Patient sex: M
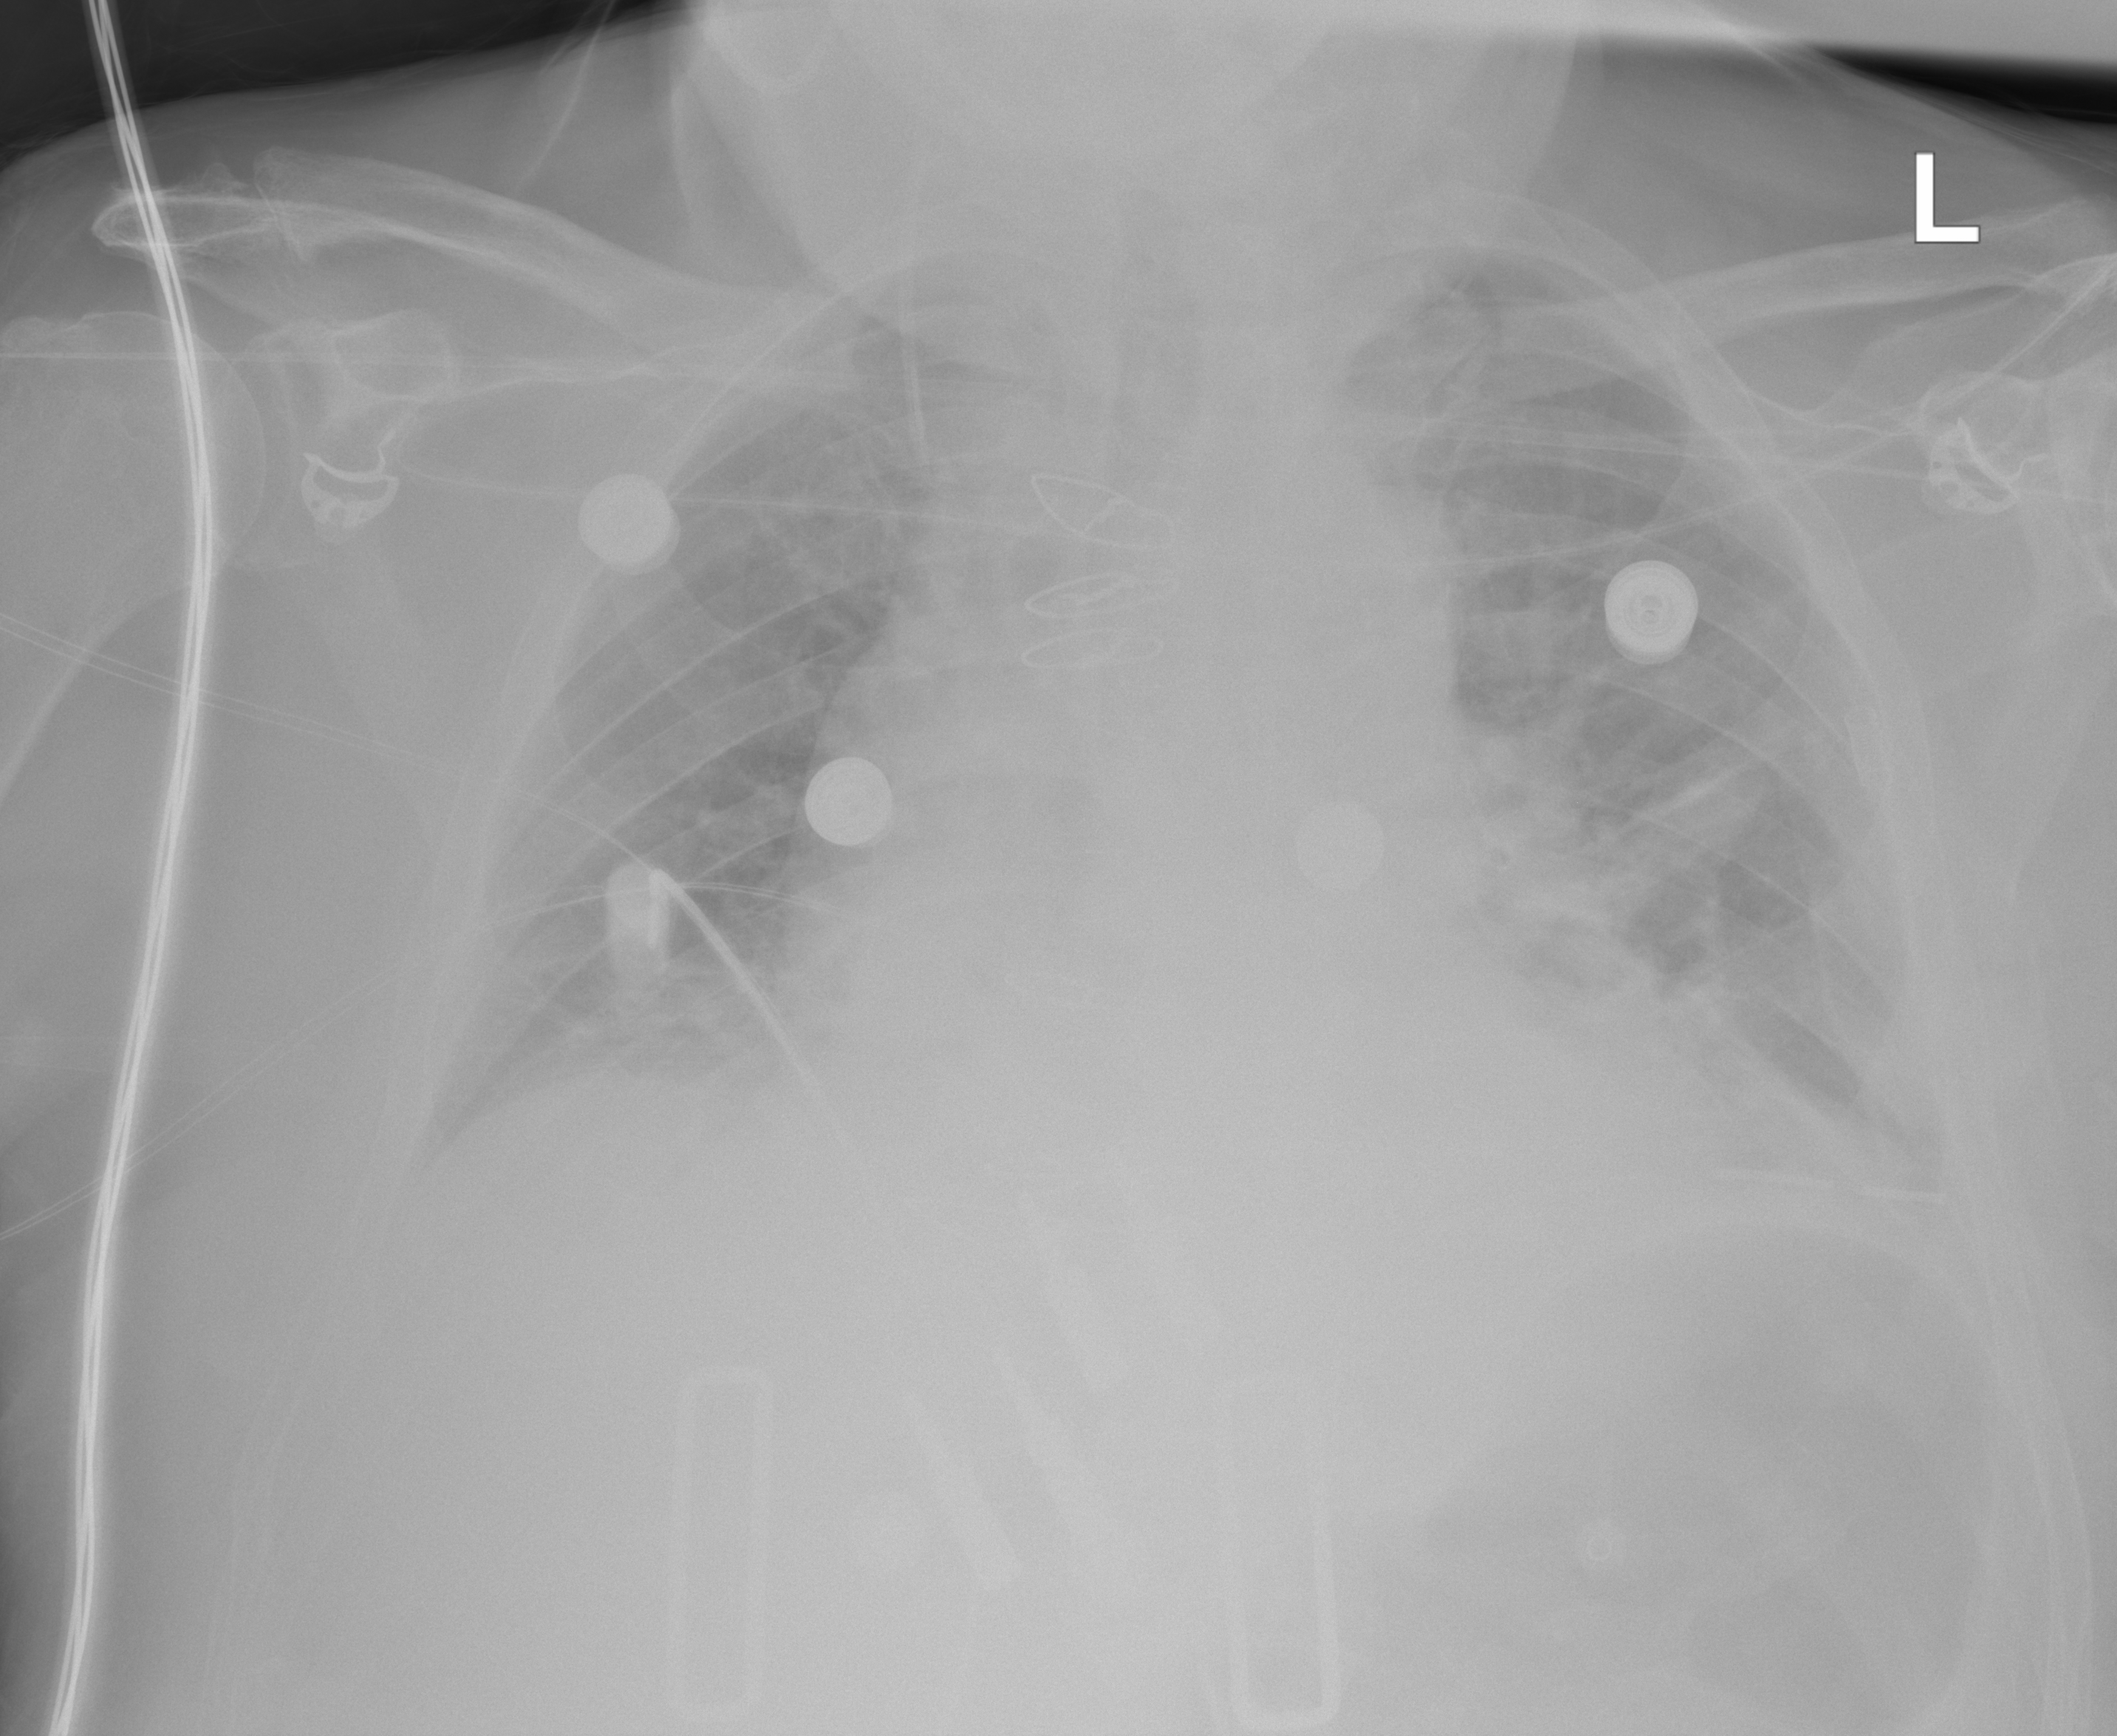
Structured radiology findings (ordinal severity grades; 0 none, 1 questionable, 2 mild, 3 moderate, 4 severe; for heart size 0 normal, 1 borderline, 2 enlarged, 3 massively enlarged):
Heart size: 1
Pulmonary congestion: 2
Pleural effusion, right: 0
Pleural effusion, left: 1
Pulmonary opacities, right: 0
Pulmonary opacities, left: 1
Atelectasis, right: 2
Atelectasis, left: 2